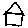
Label: house